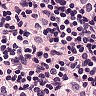
Metastatic tissue present: yes